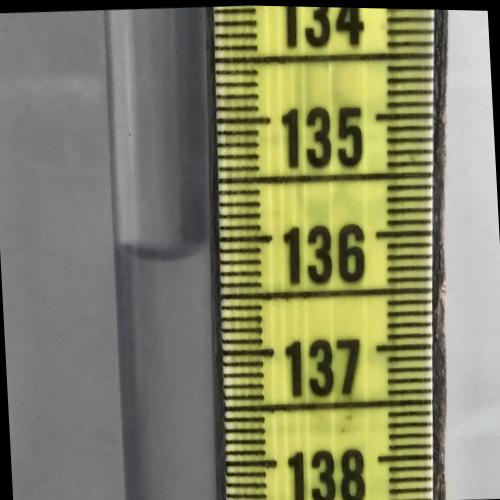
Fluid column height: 136.1 cm